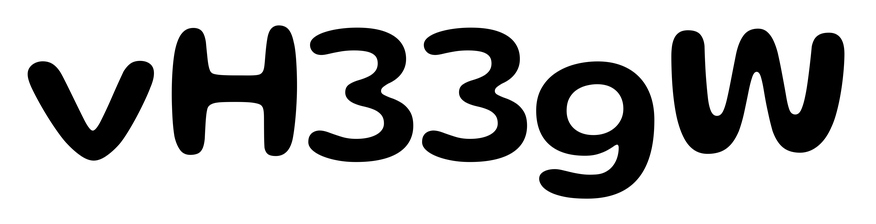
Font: Gluten_Medium